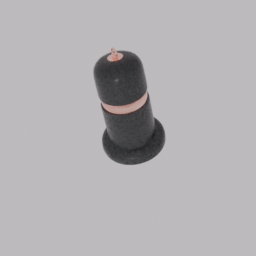
Label: architecture